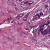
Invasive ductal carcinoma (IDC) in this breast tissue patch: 1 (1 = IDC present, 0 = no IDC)